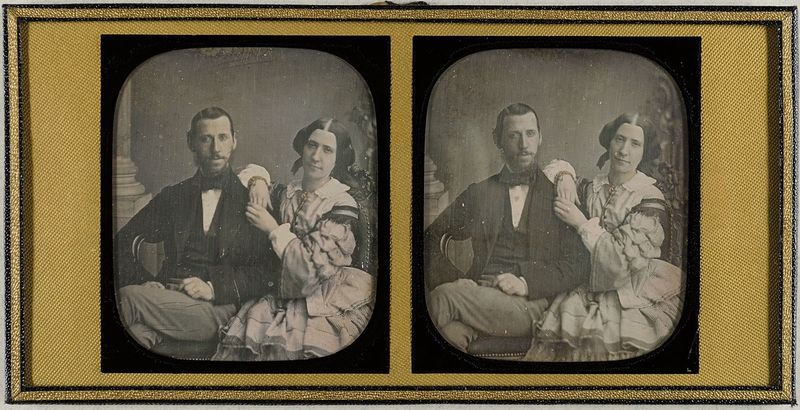
Titel: Edmund Johann Krüß und seine Frau Auguste Agathe
Künstler: A. Bertrand
Standort: Hamburg
Institution: Museum für Kunst und Gewerbe Hamburg
Schlagwörter: mann, frau, bild, gesten, figur, paar, mimik, fotografie, photographie, posen, doppelbildnis, doppelportrait, ehefrau, ehe, daguerreotypie, stereofotografie, stereophotographie, bildwerke, angewandte und bildende kunst, hessische systematik, porträtfotografie, porträtphotographie, doppelporträt, verheiratetes paar, matrimonium, ehestand, stereoskopische, stereoskopisches